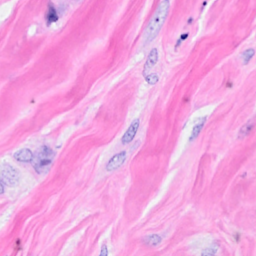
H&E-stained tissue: Breast